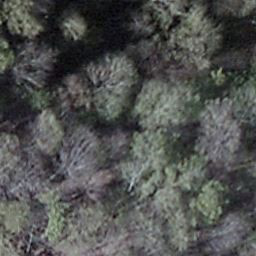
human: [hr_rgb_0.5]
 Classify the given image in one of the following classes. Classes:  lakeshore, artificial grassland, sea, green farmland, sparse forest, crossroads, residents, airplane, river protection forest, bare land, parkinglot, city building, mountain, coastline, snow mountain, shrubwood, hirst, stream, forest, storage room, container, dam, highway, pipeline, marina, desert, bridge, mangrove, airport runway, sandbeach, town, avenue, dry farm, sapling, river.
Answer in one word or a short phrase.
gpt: shrubwood